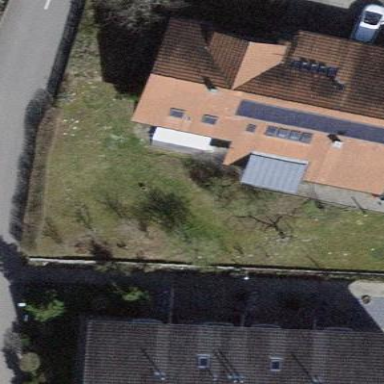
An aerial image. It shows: Residential building.